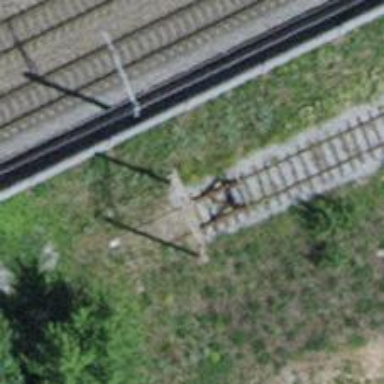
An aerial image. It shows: Railway buffer stop.